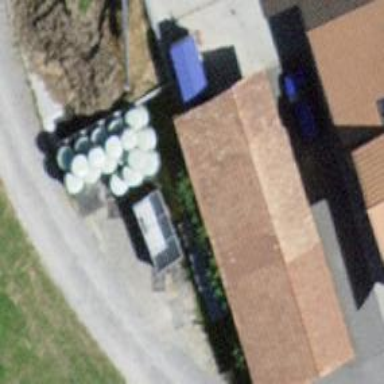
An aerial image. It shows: Shed.